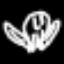
Label: frog